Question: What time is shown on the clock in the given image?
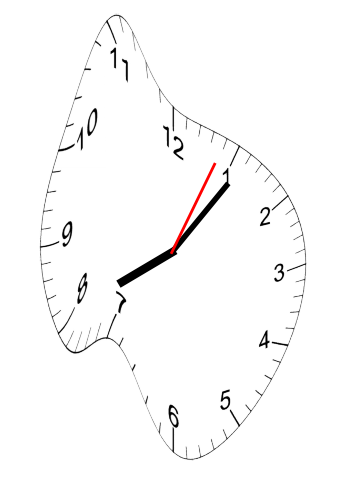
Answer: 08:06:04